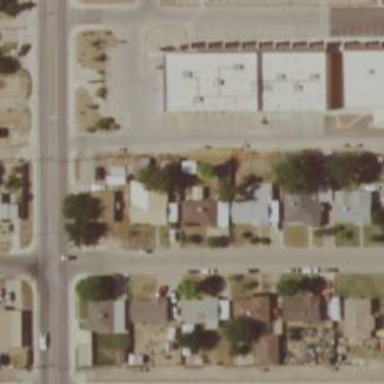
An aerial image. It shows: Alley classified as service road.